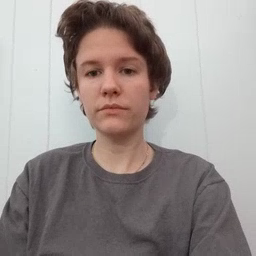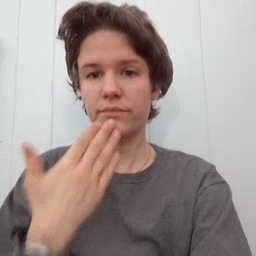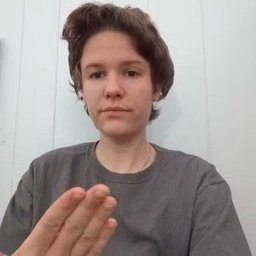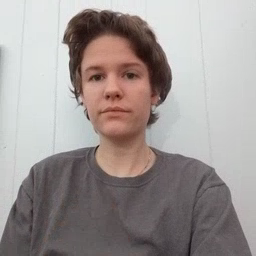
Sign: thankyou